Interaction volume radius: 10 \u00c5
Interaction volume height: 45 \u00c5
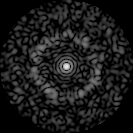
Disorder parameter: 0.8276